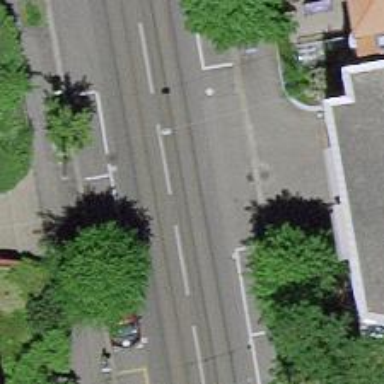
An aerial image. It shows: Tram level crossing on railway.